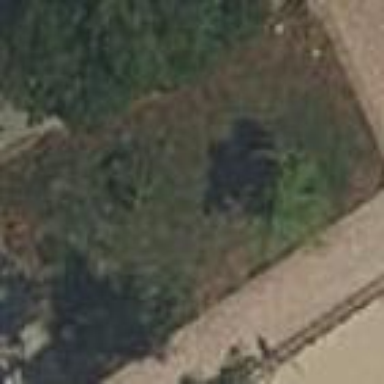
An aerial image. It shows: Garden with kerb border.